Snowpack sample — Buffalo Mountain, Silverthorne, Colorado, USA (1/25/25, 10:11 AM MST)
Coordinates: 39.6222, -106.1139
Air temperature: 22 °F
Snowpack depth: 110 cm
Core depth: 40 cm
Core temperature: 46.4 °F
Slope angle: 12°, slope face: 102°
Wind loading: high
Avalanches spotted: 0
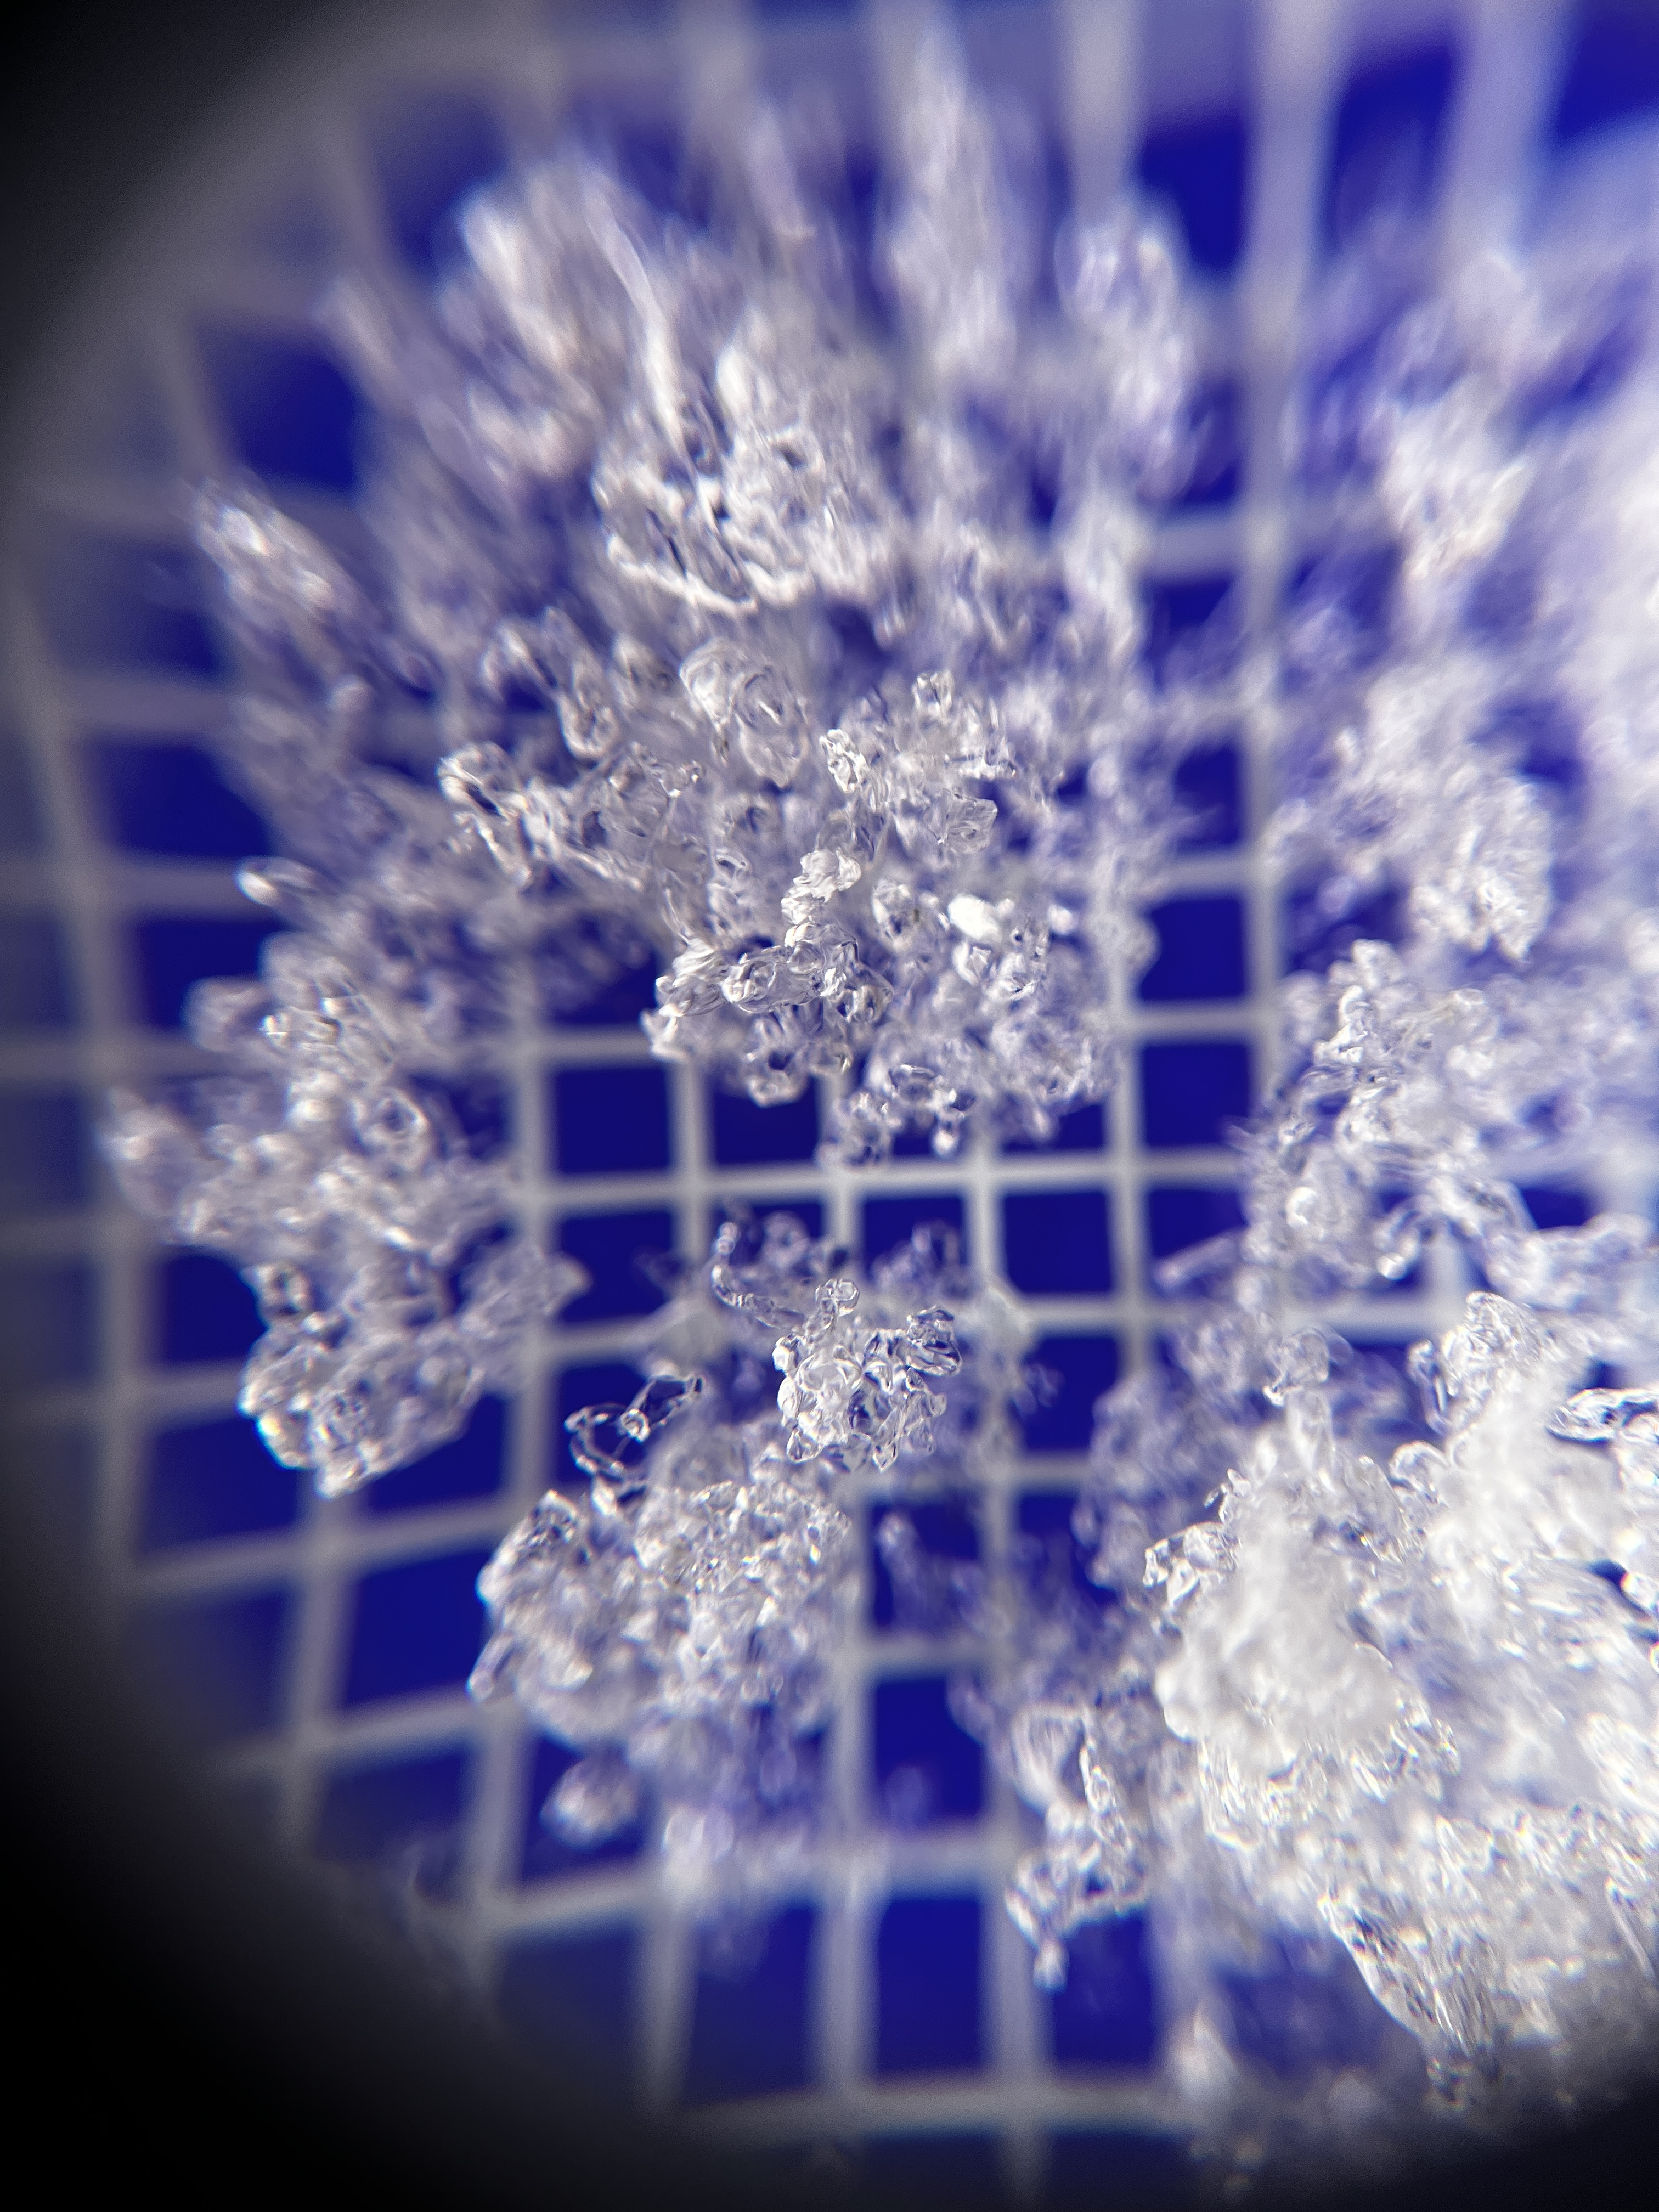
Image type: magnified_profile
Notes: No avalanches nearby, collected on the outskirts of a fire break 15 meters from the treeline, on way to Buffalo and Red Mountain